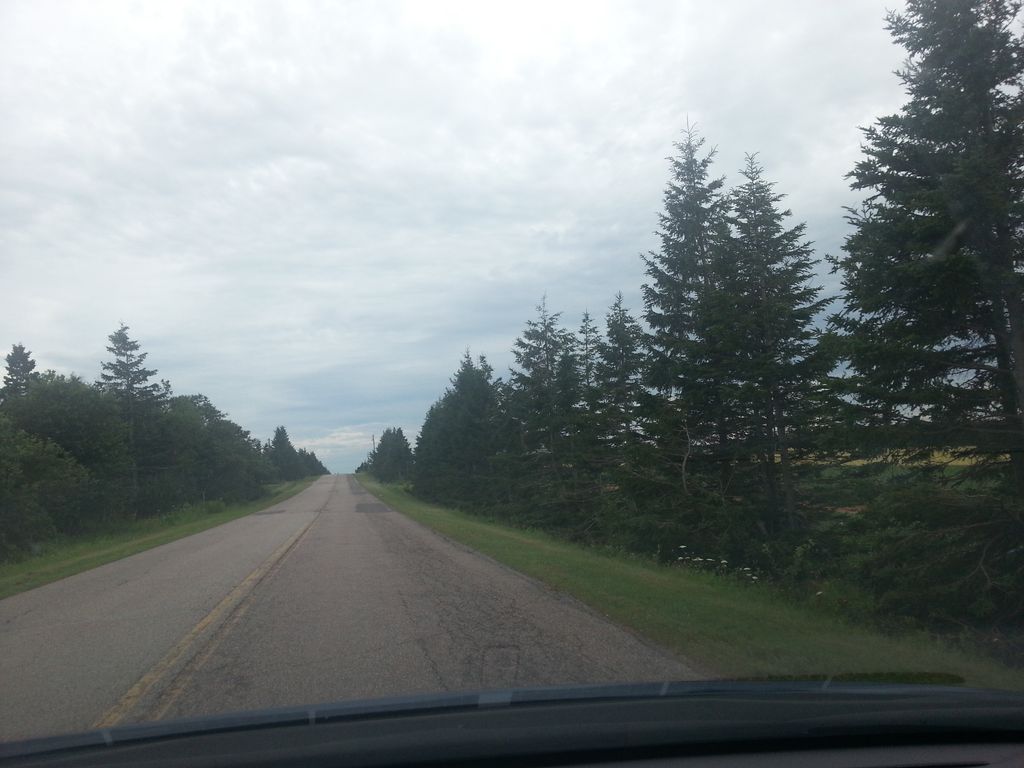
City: charlottetown